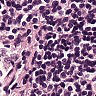
Metastatic tissue present: no